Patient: sex F, age 26
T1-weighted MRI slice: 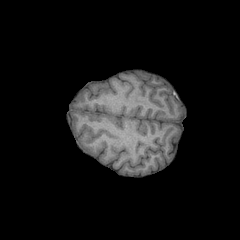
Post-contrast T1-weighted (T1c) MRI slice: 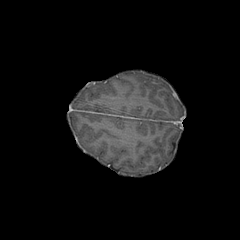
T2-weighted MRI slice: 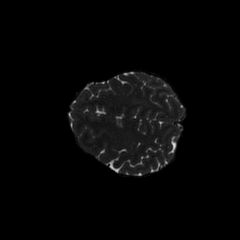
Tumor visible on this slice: no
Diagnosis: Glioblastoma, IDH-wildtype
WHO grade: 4